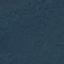
Label: Forest